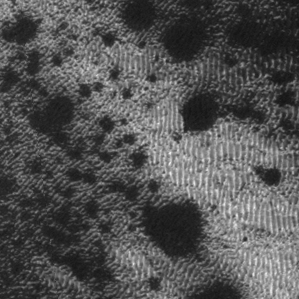
Label: frost